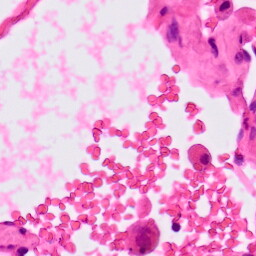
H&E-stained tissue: Lung